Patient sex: M
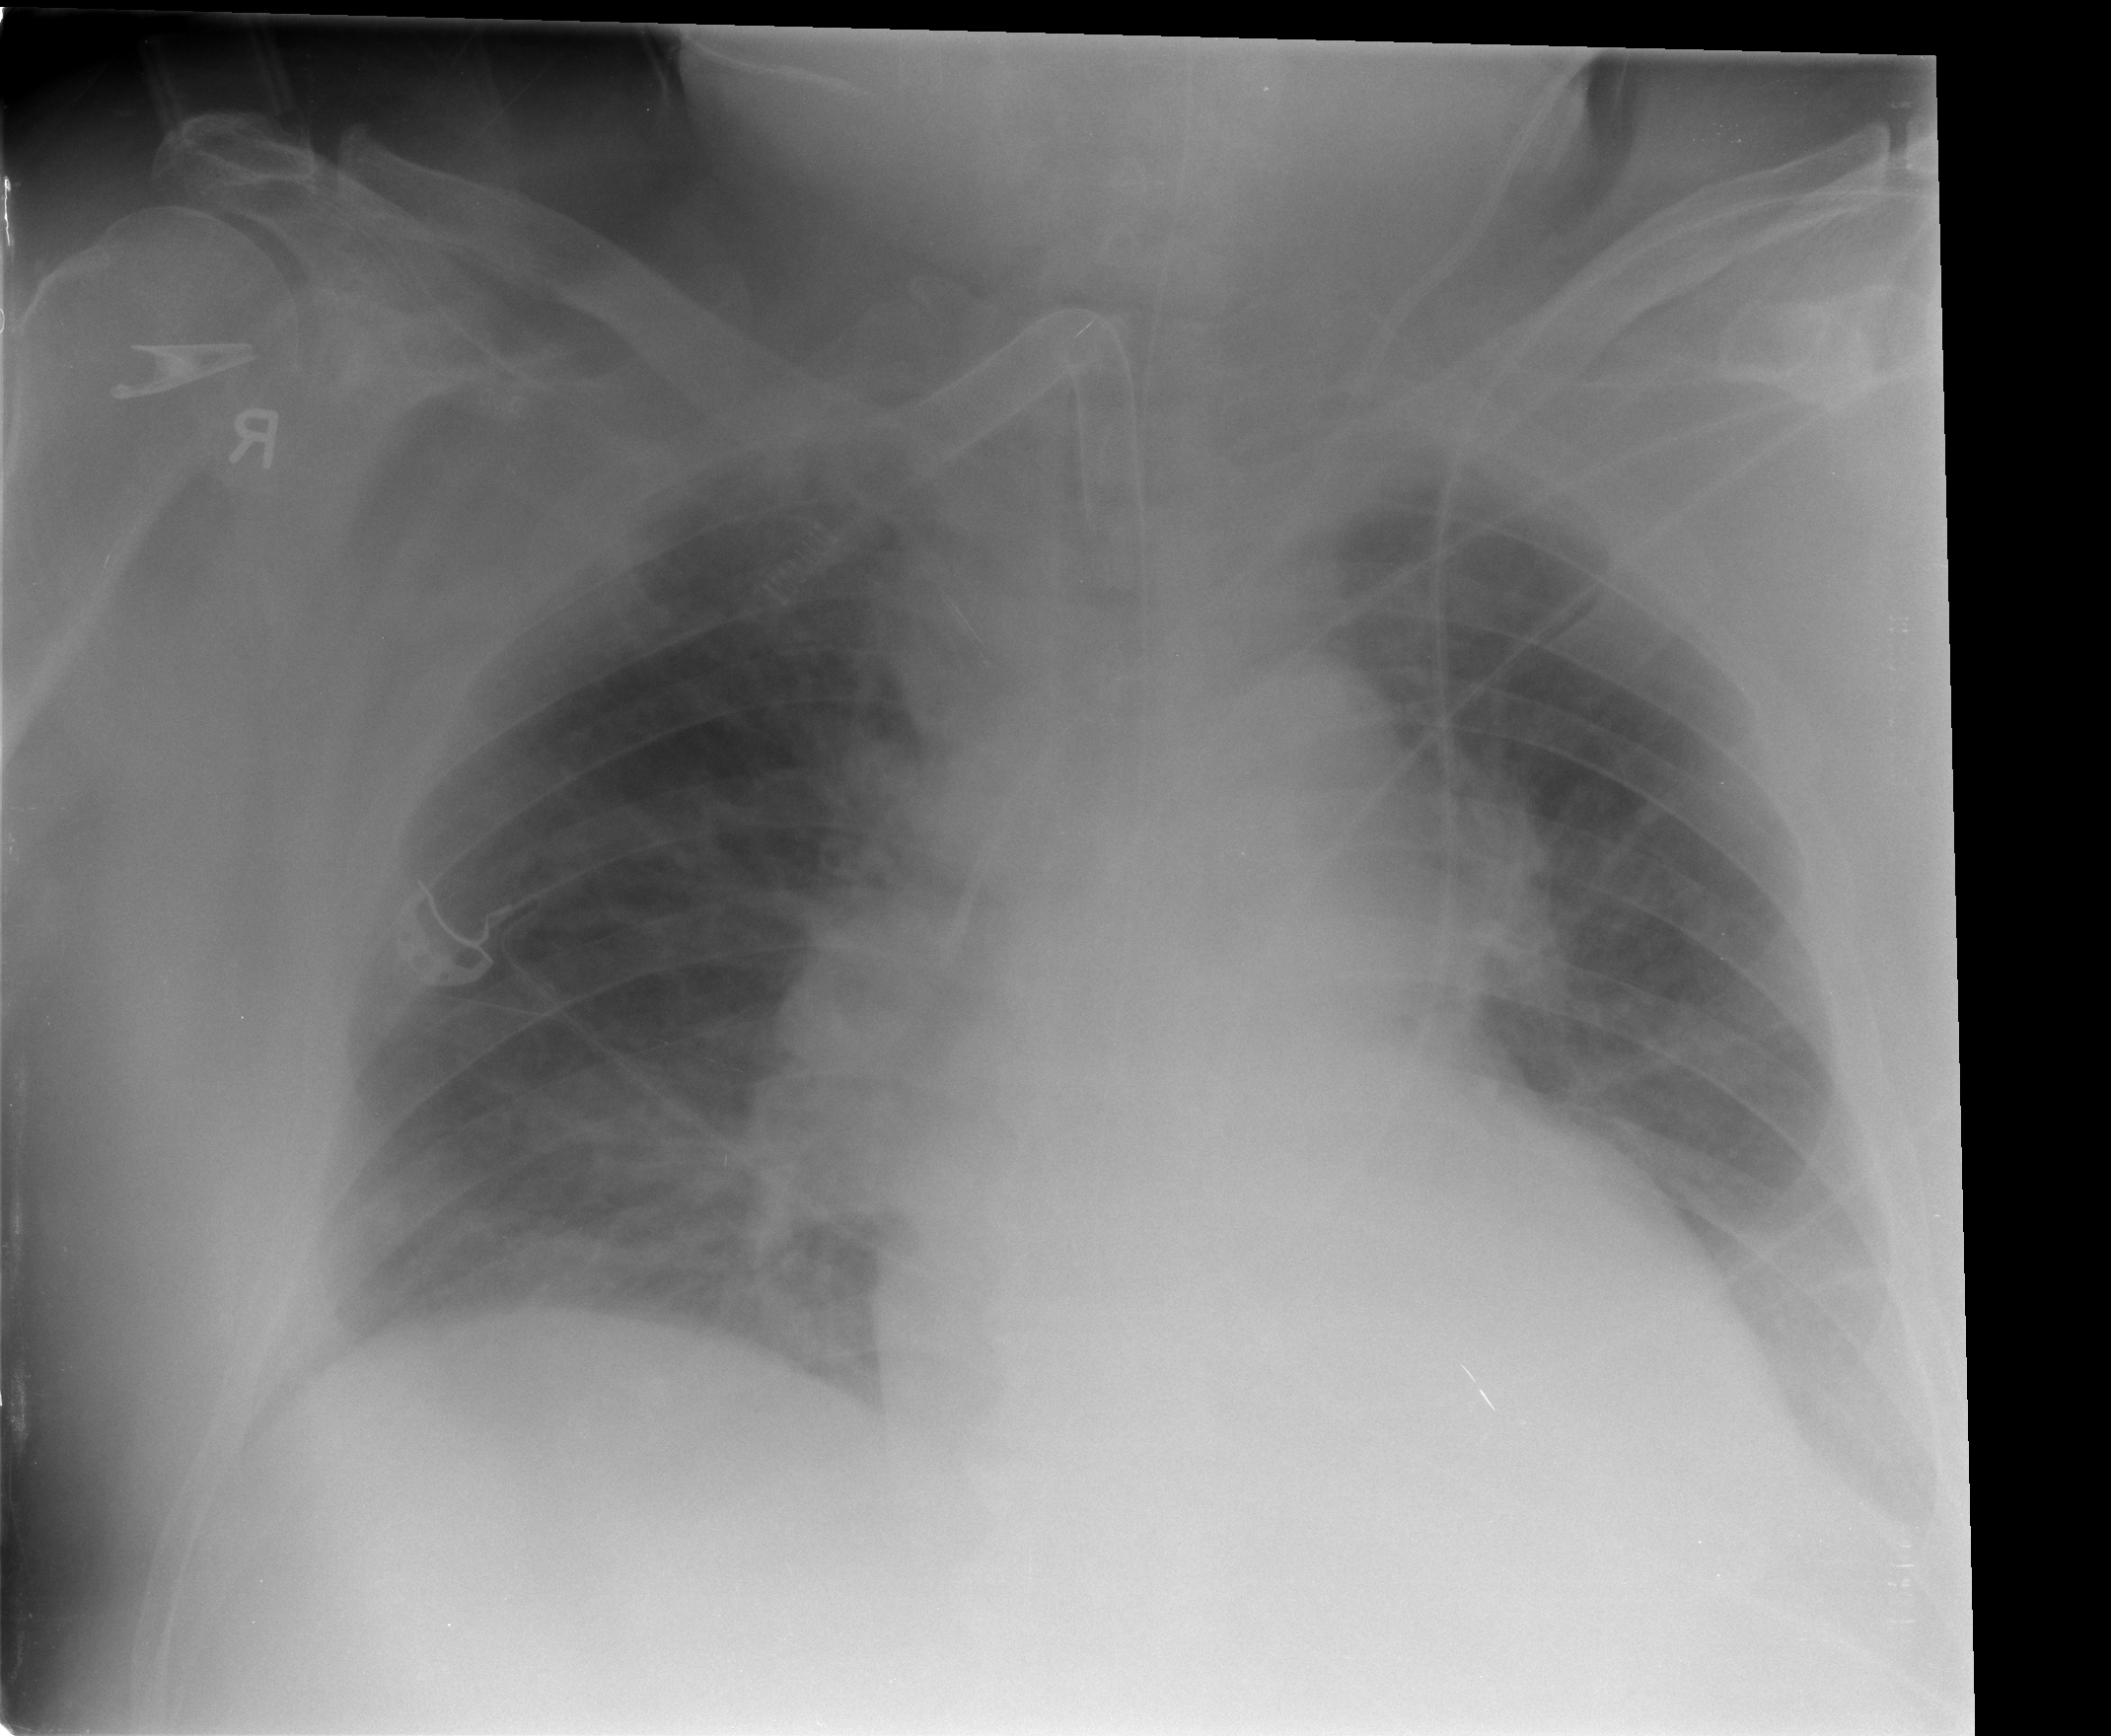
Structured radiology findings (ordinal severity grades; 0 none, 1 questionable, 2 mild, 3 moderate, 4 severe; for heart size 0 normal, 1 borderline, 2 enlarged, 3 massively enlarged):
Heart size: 0
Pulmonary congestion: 1
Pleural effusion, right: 0
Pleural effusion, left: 2
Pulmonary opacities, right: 0
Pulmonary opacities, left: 0
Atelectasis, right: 2
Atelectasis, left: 2